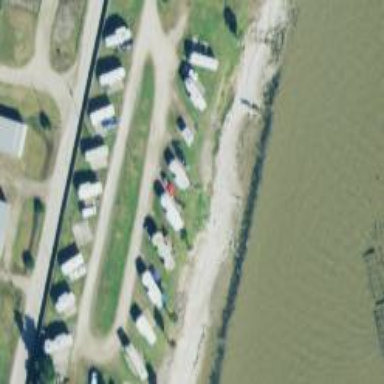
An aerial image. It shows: Caravan site for tourism.